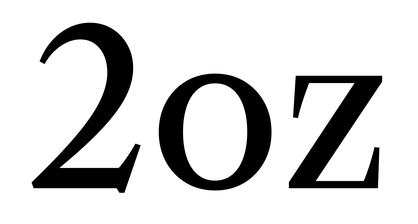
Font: LibreCaslonText_Regular